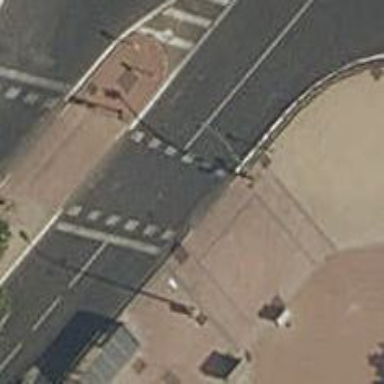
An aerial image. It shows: Road crossing with traffic signals.